Interaction volume radius: 10 \u00c5
Interaction volume height: 15 \u00c5
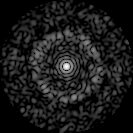
Disorder parameter: 0.8386